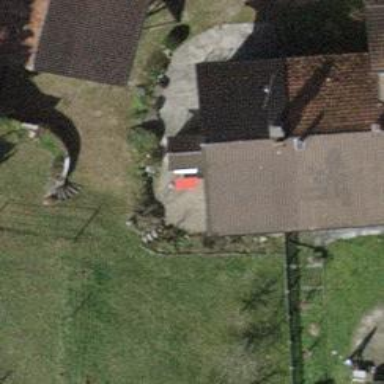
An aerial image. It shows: Gabled roofed house.